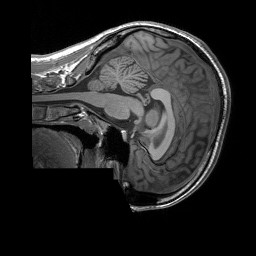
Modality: T1w
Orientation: sagittal
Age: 26
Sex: female
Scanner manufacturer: siemens
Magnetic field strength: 3 T
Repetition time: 1.9 s
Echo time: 0.00227 s